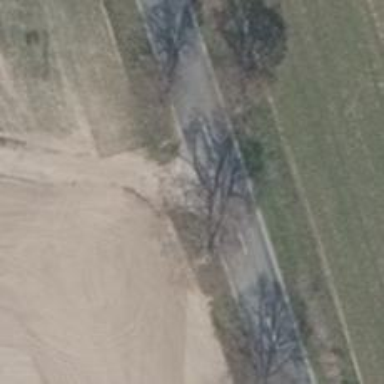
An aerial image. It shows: Sandy track road with grade5 tracktype.